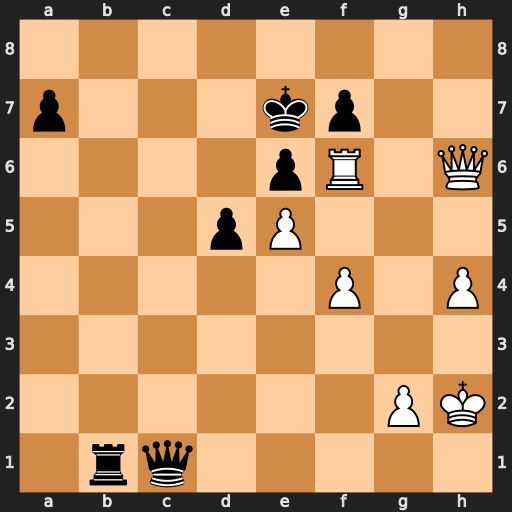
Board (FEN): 8/p3kp2/4pR1Q/3pP3/5P1P/8/6PK/1rq5
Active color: w
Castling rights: -
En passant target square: -
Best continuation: Qh7 Qh1+ Kg3 Rb3+ Kg4